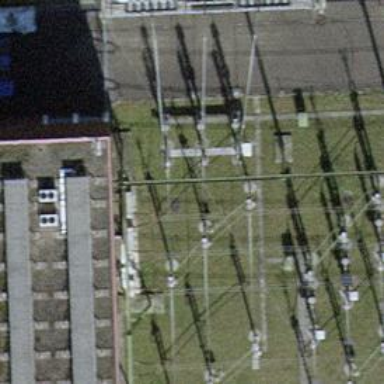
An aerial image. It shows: Switch used for power control.